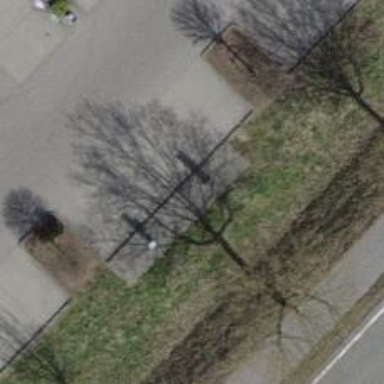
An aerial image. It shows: Charging station.